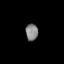
Tissue: lung
Cell type: Epithelial cells
Senescence score: 0.1968
Nuclear area (px): 207
Mean DAPI intensity: 129.942